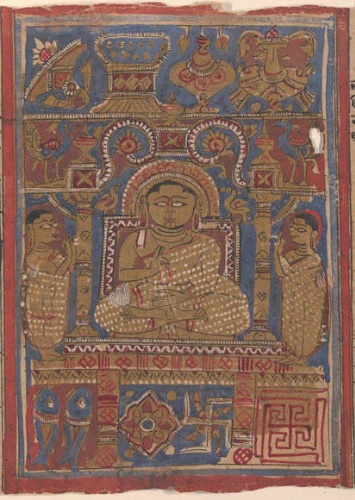
Date: 15th century
Object type: Folio
Classification: Paintings
Medium: Ink, opaque watercolor, and gold on paper
Culture: India (Gujarat)
Dimensions: 4 3/8 x 10 5/8 in. (11.1 x 27 cm)
Department: Asian Art
Credit line: Rogers Fund, 1955
Accession year: 1955
Repository: Metropolitan Museum of Art, New York, NY
Tags: Women